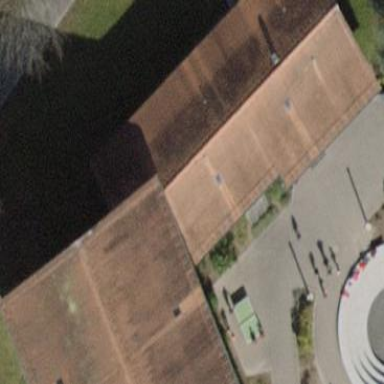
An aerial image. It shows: Building with pitched roof.